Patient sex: M
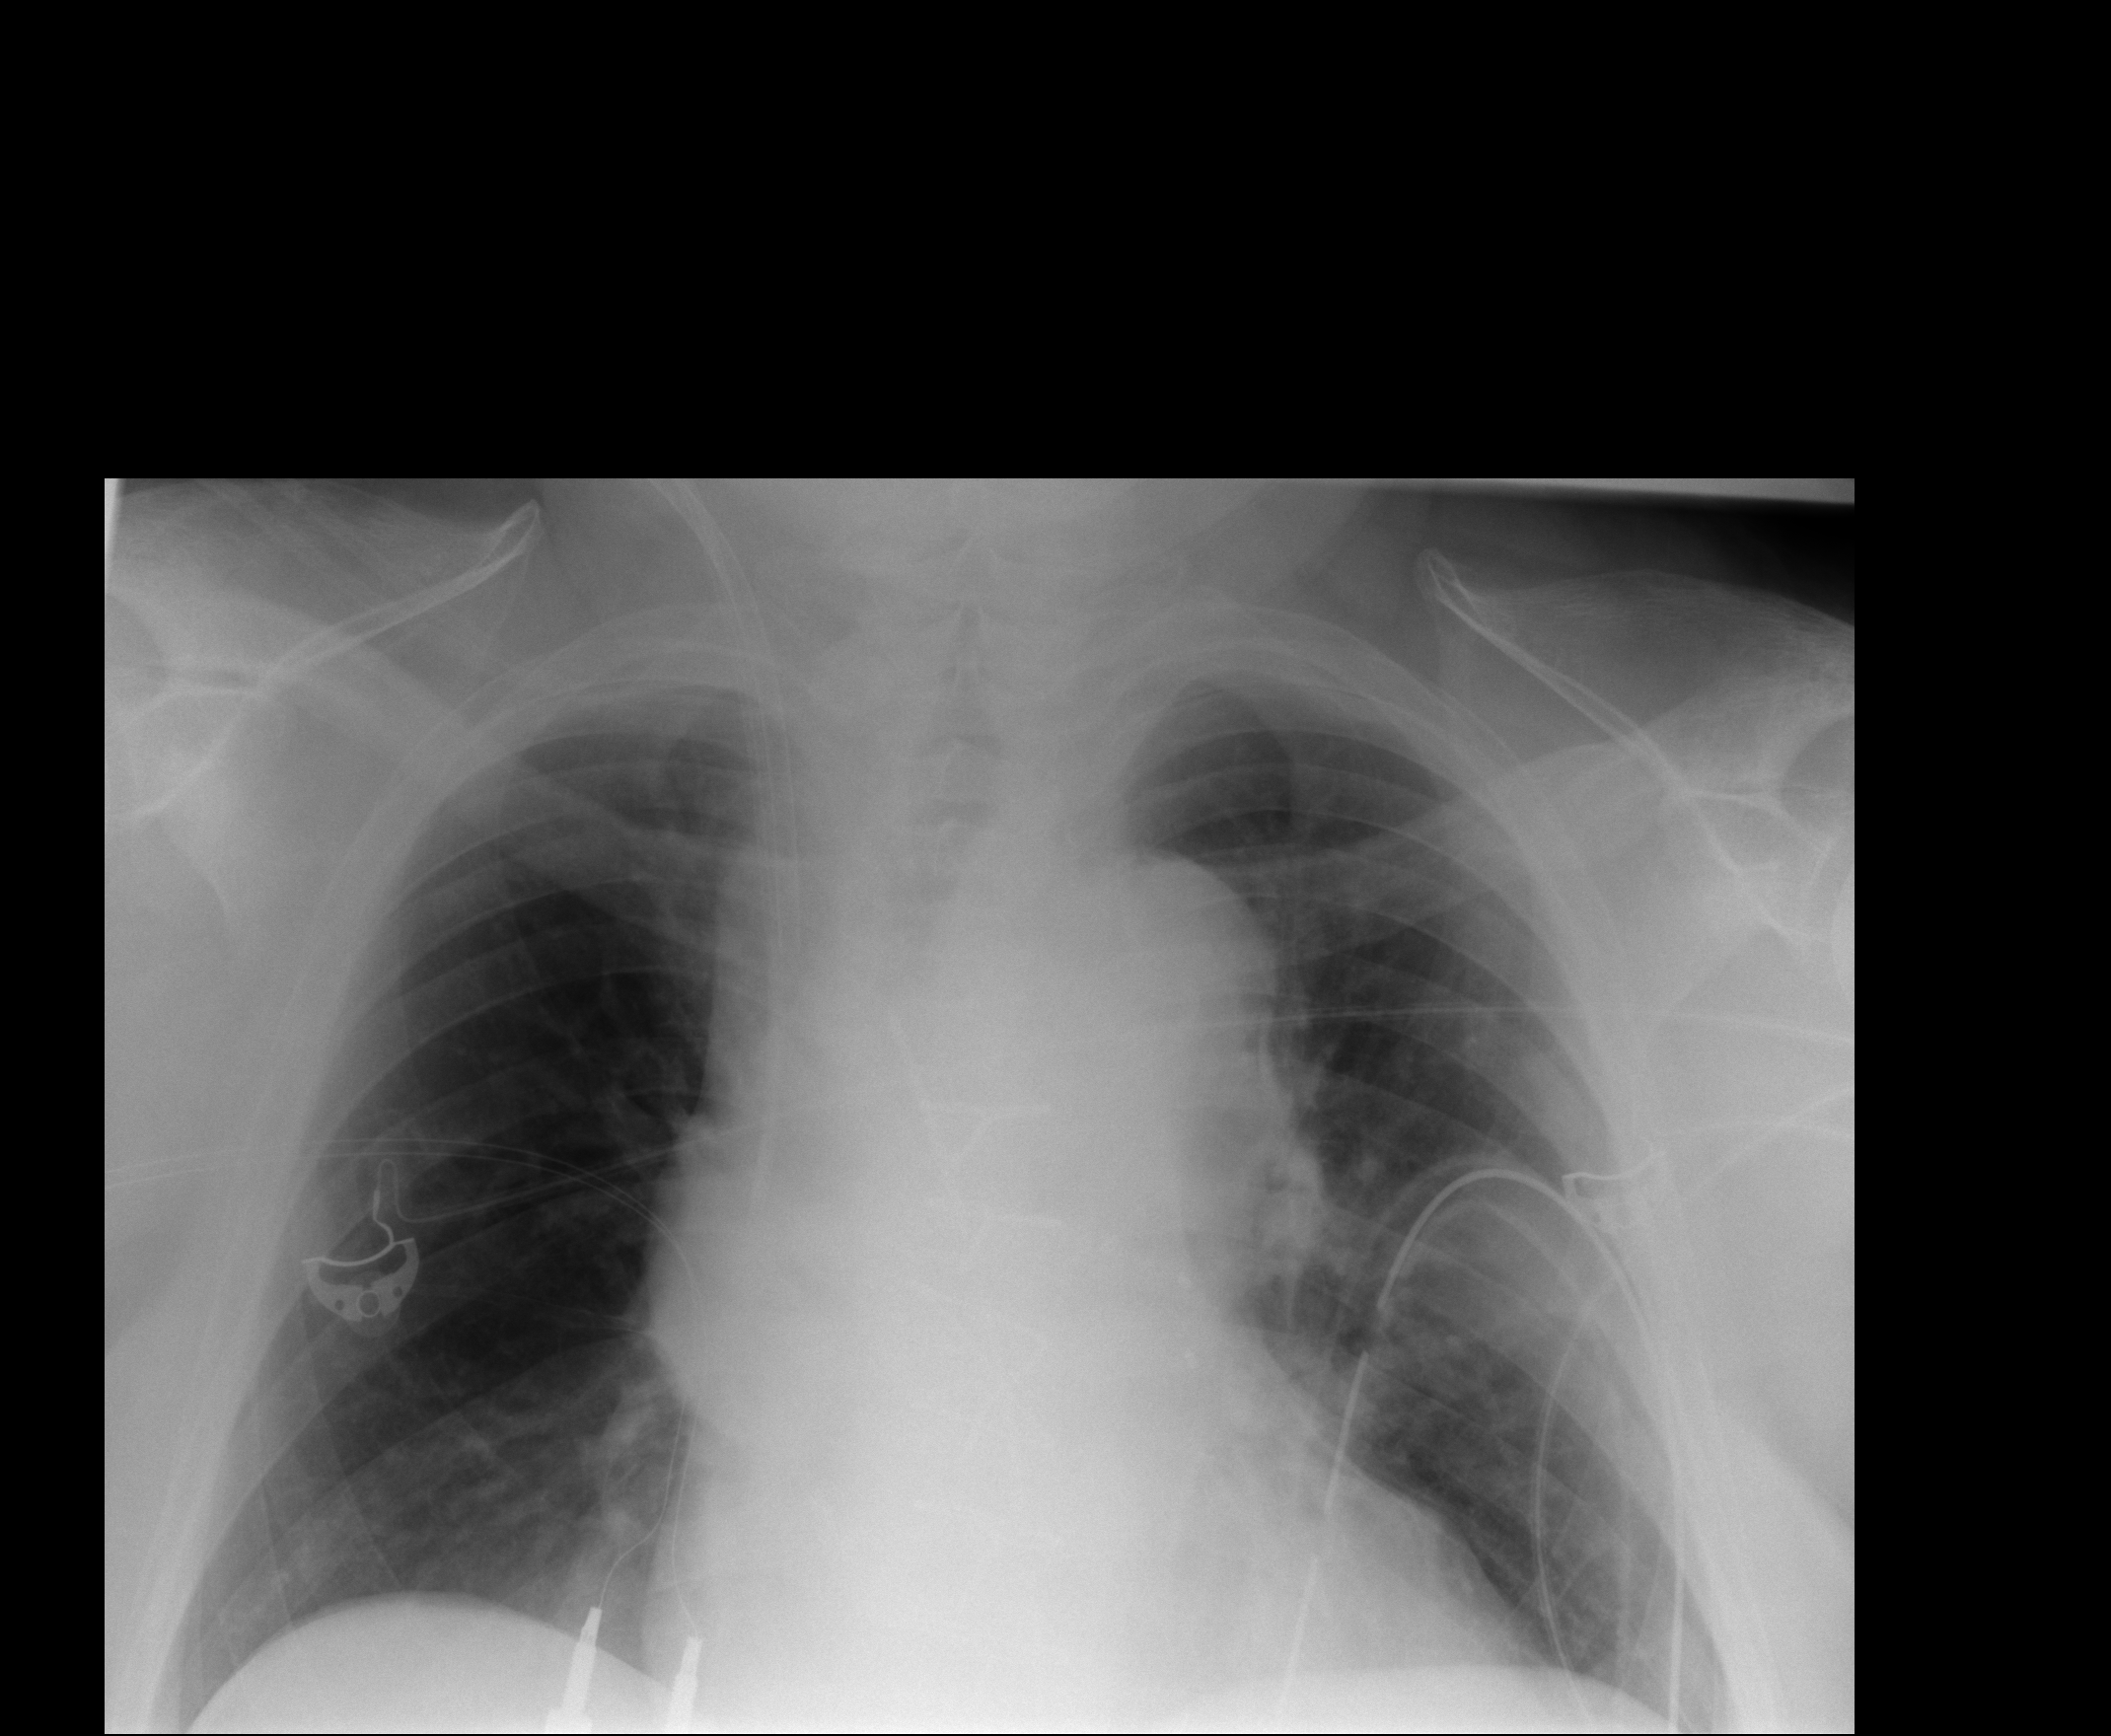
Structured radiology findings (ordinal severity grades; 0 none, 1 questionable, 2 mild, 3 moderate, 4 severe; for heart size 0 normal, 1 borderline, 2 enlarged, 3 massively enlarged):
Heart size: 1
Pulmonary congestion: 0
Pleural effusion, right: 0
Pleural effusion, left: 0
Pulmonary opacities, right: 0
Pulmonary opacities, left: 2
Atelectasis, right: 0
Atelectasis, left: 1